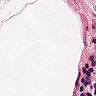
Metastatic tissue present: no